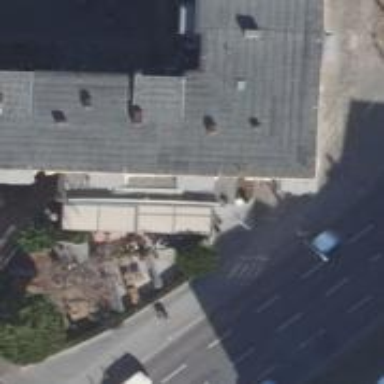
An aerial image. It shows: Restaurant.